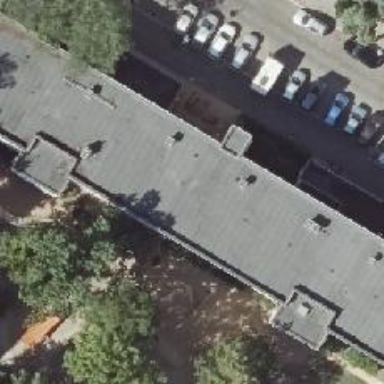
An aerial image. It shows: Kindergarten.